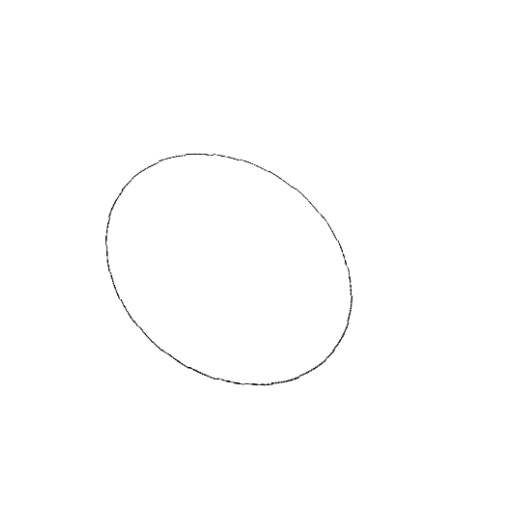
Crossing number: 0